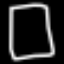
Label: square